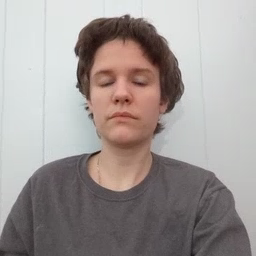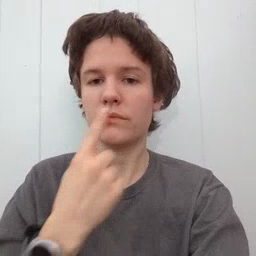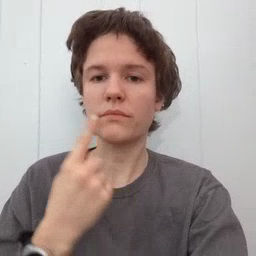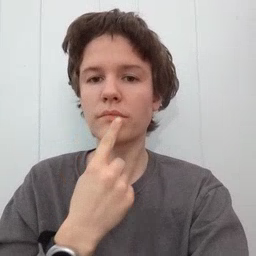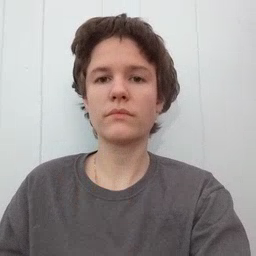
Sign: mouth